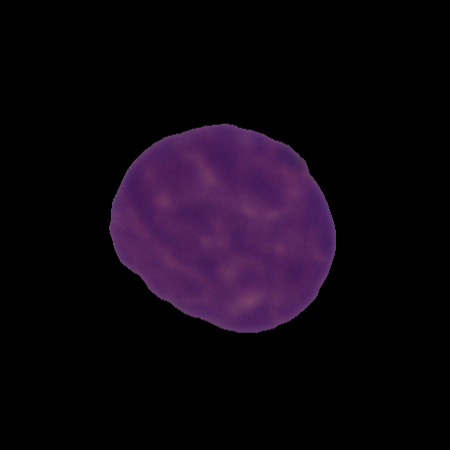
Label: cancer